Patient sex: M
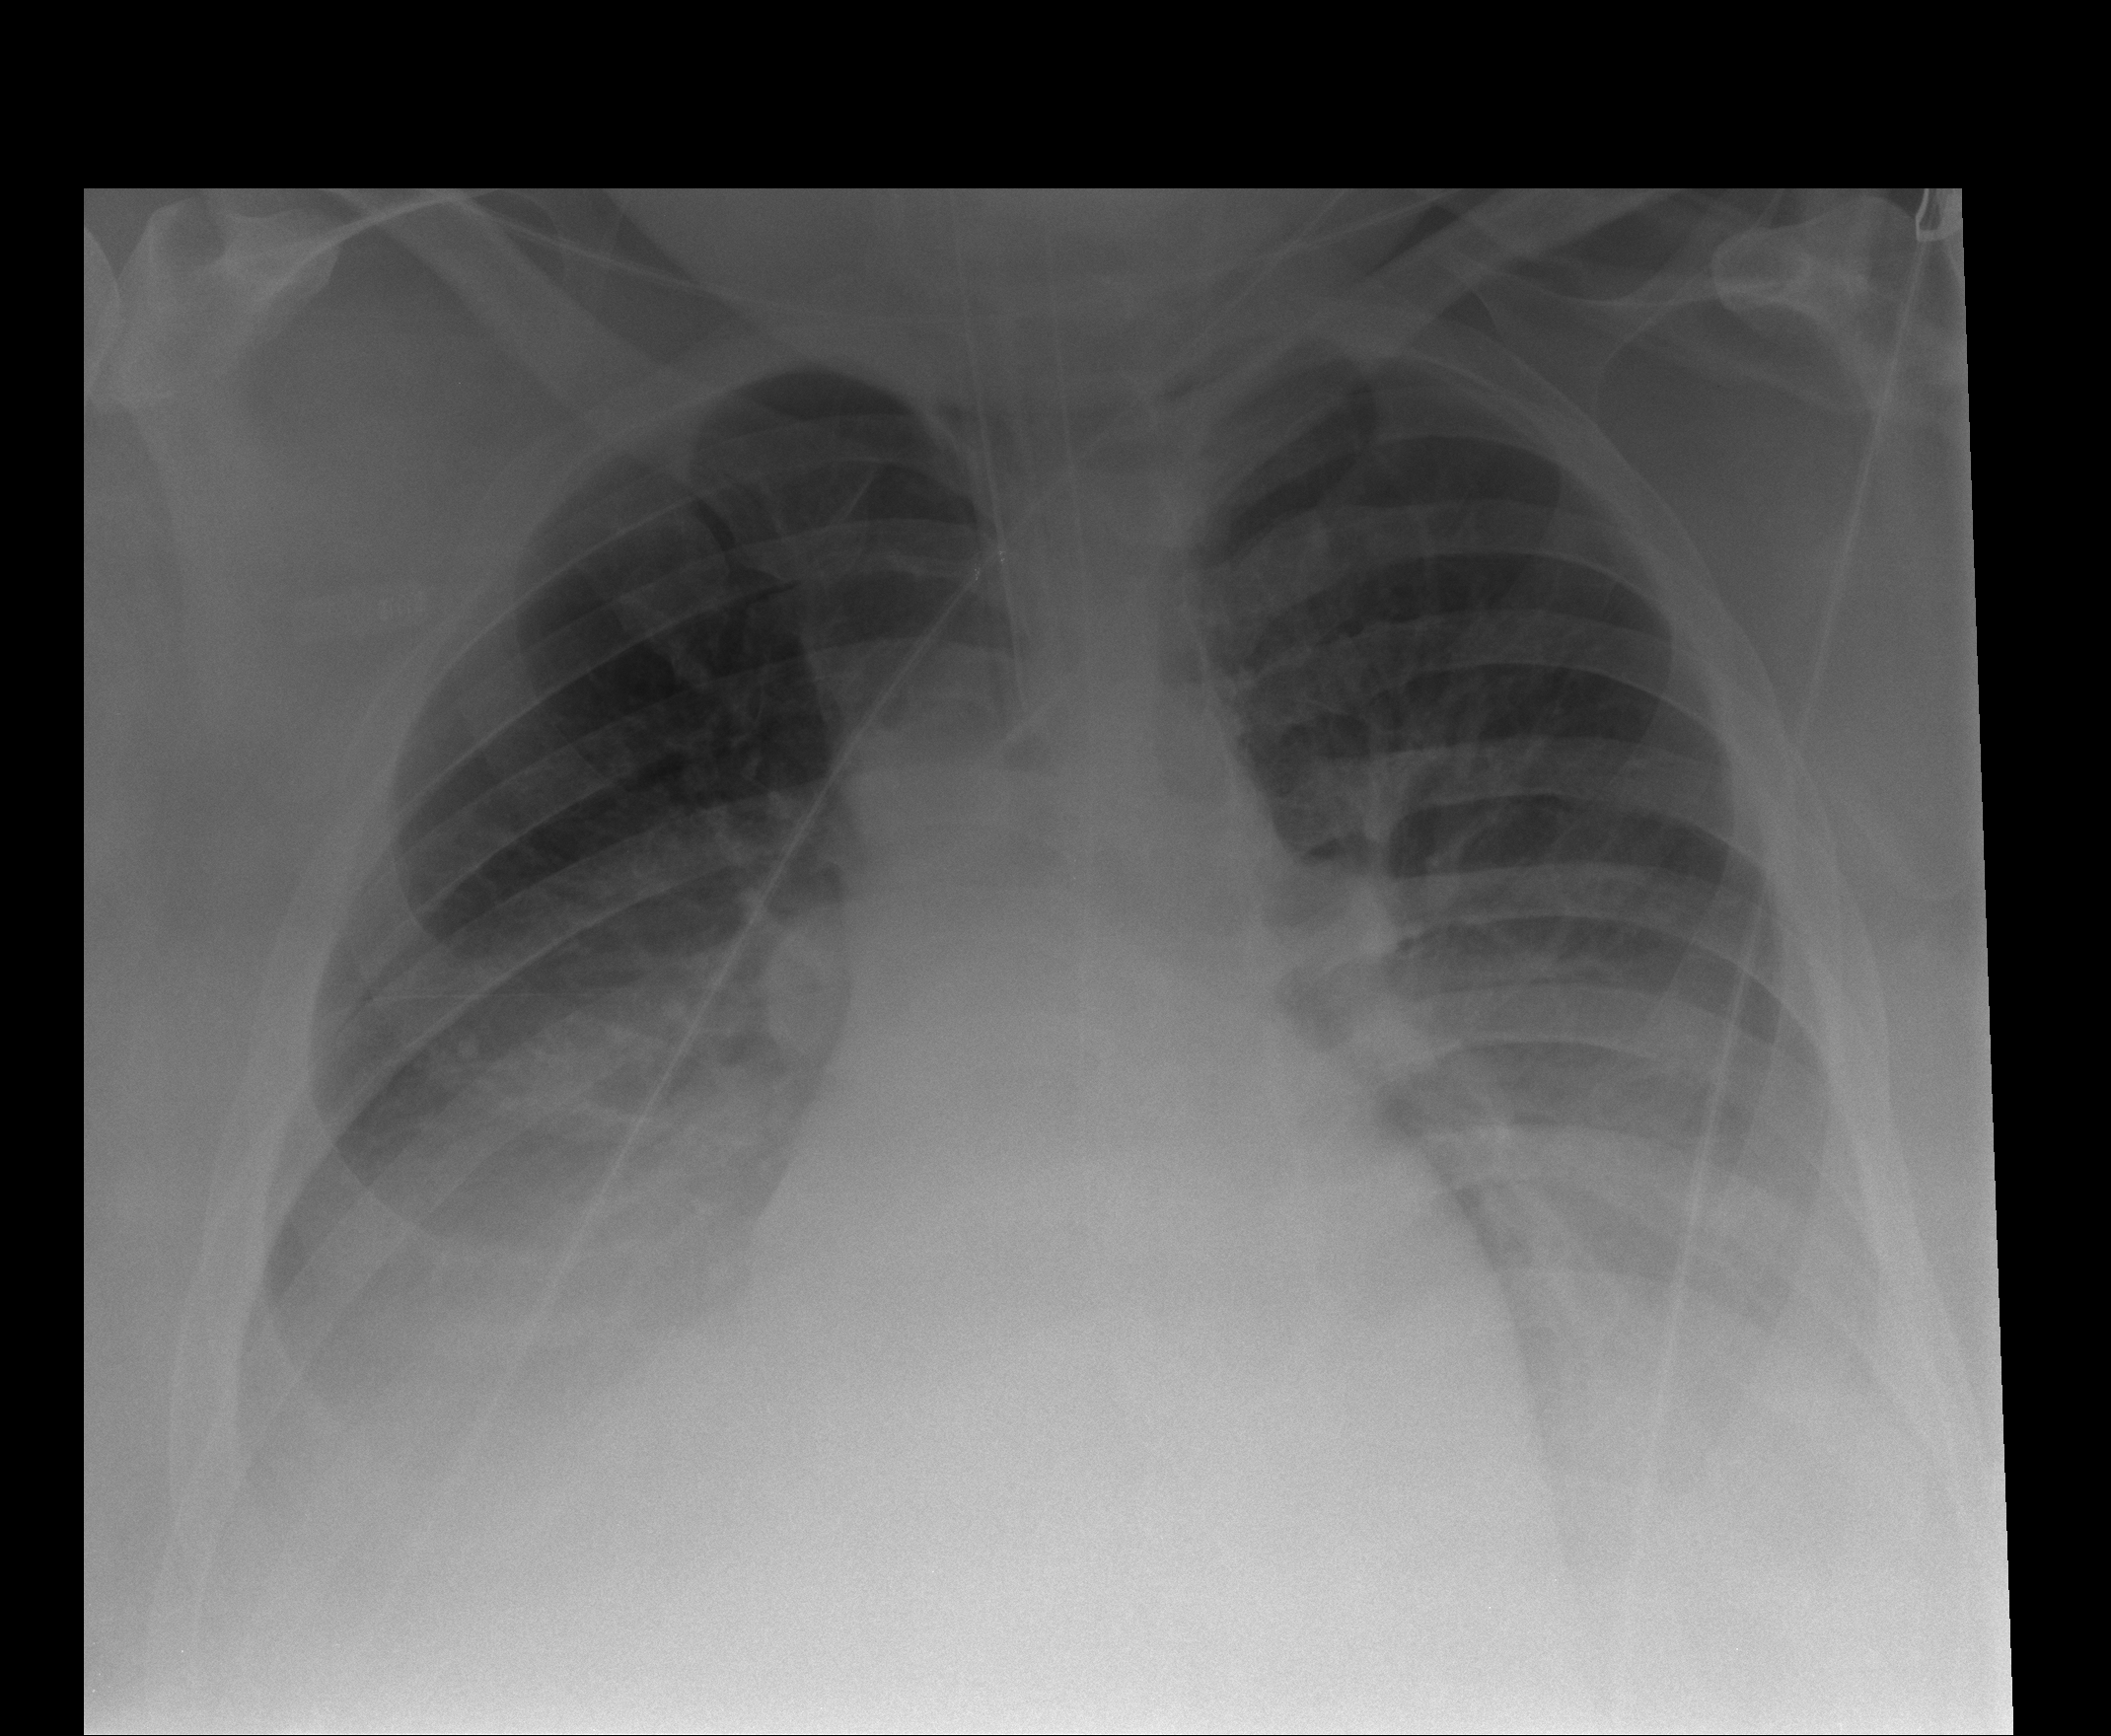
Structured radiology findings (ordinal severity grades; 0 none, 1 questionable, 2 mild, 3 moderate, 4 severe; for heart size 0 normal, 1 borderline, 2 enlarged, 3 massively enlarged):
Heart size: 1
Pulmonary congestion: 2
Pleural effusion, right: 3
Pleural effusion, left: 3
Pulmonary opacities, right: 1
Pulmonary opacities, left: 1
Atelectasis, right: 2
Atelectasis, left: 2